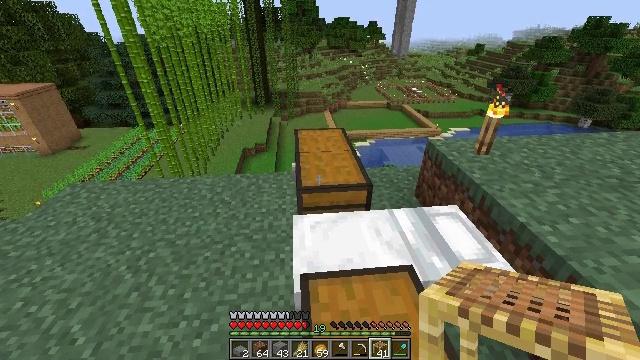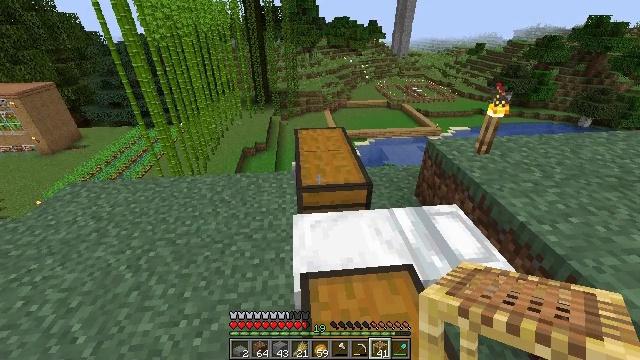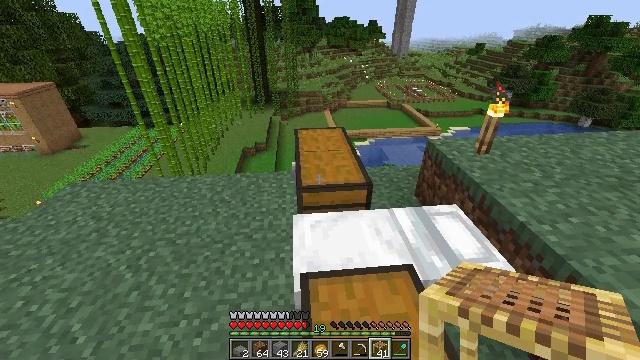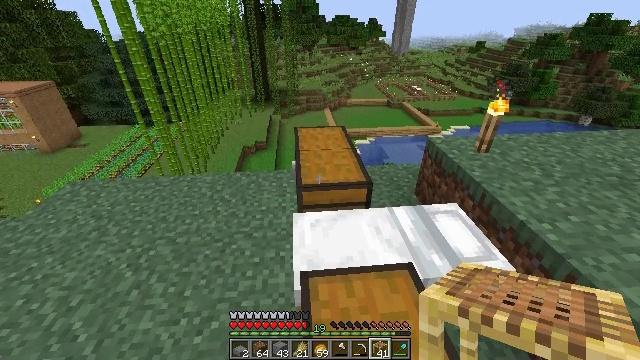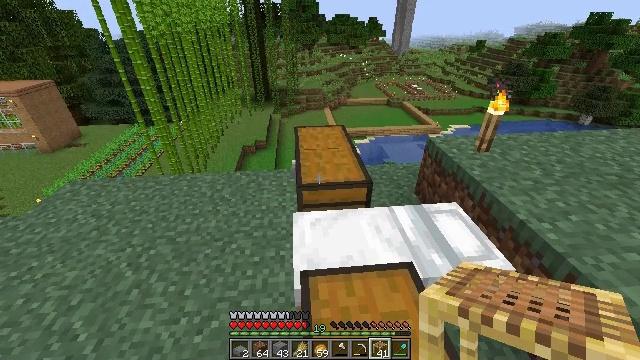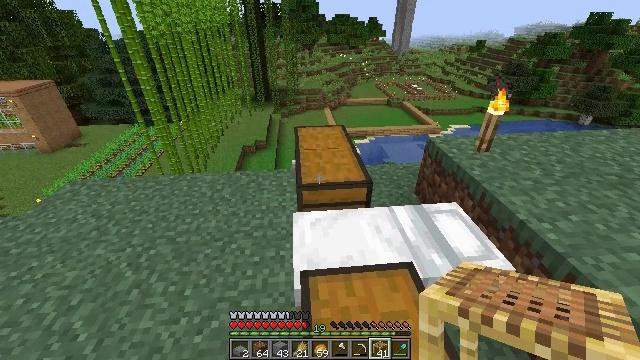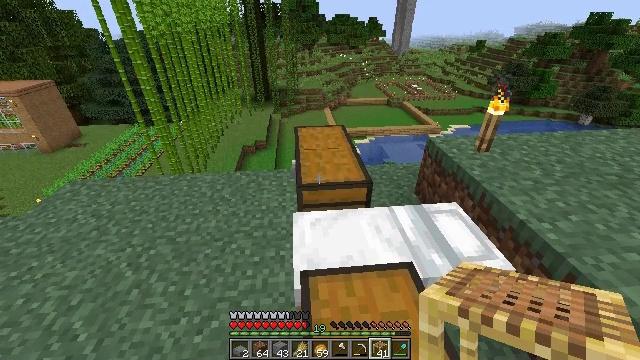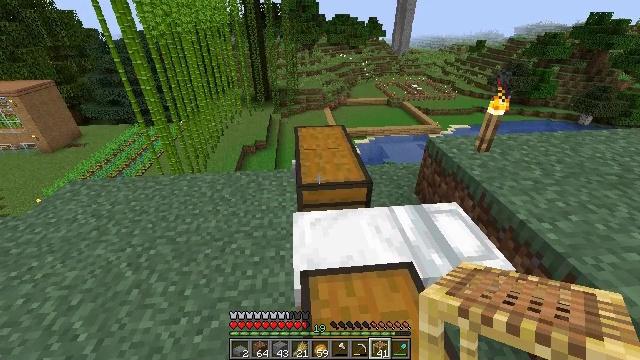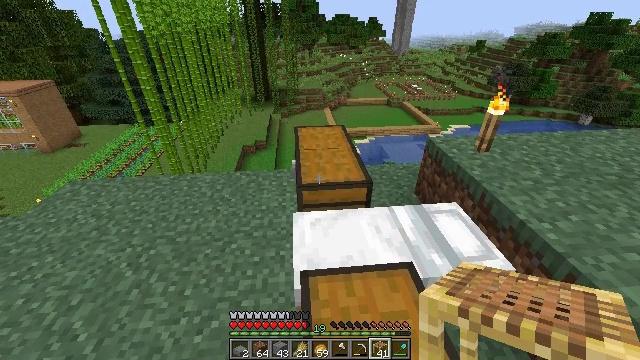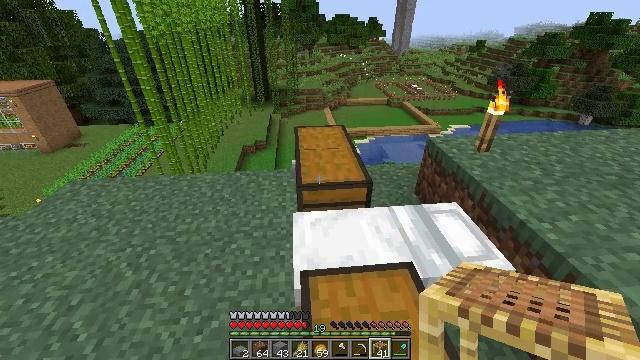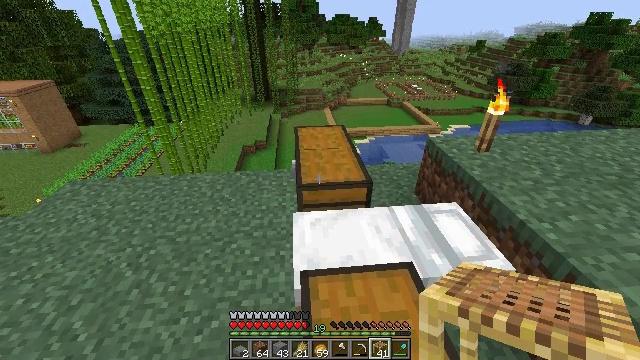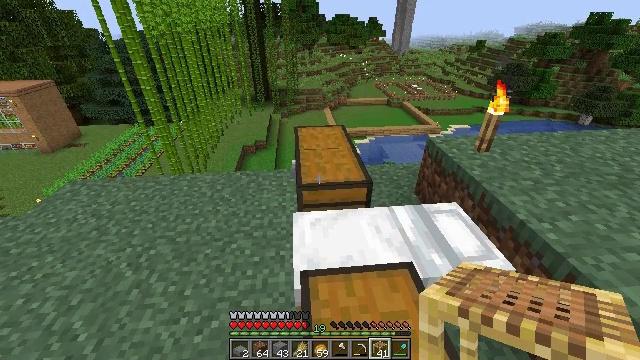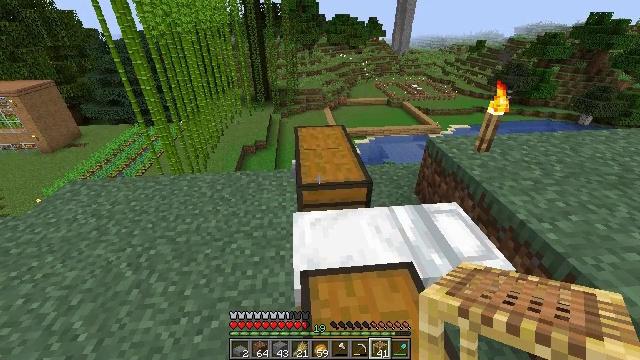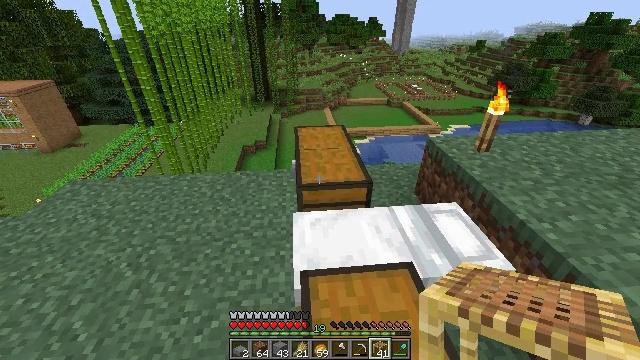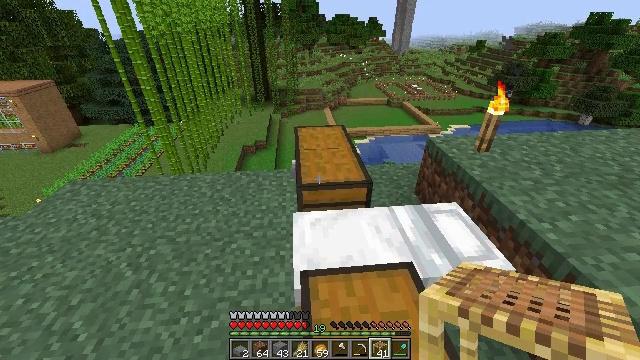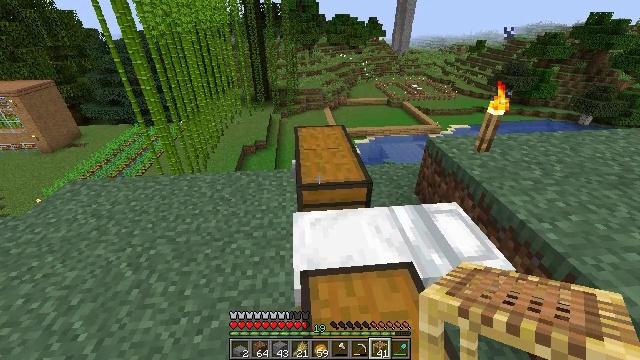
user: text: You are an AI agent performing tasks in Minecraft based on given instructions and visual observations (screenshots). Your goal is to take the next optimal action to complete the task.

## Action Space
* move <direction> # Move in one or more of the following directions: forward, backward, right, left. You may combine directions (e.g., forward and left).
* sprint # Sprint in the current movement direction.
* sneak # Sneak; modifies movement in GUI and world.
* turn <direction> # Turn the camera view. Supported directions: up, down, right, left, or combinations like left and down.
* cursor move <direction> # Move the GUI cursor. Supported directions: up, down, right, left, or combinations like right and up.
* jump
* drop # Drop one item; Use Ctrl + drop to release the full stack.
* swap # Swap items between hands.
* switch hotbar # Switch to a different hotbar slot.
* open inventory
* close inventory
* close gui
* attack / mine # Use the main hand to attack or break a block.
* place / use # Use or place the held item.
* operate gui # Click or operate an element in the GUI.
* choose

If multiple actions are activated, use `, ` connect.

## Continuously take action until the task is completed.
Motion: motion action
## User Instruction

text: Open a furnace to smelt glass.
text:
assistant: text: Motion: no_op
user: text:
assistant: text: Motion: no_op
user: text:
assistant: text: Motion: no_op
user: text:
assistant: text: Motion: no_op
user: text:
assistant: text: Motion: no_op
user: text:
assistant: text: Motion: no_op
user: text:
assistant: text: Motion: no_op
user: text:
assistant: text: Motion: no_op
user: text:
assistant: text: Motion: no_op
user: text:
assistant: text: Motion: no_op
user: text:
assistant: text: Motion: no_op
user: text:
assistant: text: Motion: no_op
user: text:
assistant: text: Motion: no_op
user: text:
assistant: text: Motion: no_op
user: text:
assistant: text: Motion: no_op
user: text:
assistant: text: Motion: no_op
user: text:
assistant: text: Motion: no_op
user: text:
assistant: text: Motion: no_op
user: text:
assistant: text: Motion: no_op
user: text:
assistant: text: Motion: no_op
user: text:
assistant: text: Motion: no_op
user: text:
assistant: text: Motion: no_op
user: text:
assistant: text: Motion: no_op
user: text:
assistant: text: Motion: no_op
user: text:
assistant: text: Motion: no_op
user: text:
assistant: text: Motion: no_op
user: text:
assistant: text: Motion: no_op
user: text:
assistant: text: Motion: no_op
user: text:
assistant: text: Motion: no_op
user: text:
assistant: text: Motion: no_op